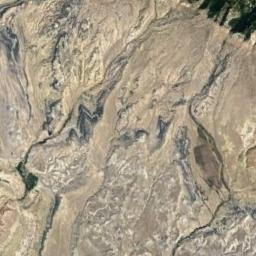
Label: mountain